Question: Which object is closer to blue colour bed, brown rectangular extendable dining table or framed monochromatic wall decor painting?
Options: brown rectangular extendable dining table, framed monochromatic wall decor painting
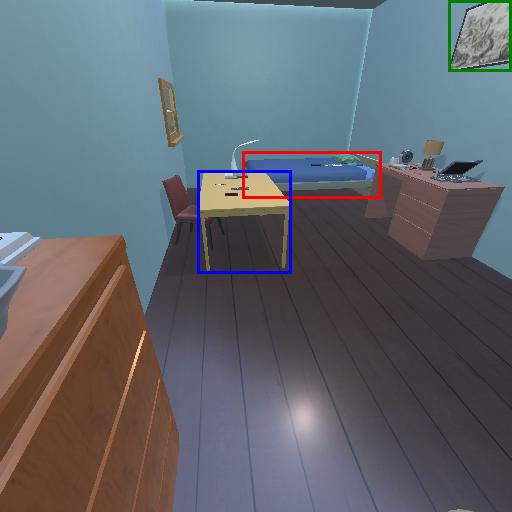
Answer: brown rectangular extendable dining table